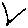
Label: star